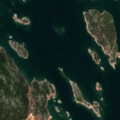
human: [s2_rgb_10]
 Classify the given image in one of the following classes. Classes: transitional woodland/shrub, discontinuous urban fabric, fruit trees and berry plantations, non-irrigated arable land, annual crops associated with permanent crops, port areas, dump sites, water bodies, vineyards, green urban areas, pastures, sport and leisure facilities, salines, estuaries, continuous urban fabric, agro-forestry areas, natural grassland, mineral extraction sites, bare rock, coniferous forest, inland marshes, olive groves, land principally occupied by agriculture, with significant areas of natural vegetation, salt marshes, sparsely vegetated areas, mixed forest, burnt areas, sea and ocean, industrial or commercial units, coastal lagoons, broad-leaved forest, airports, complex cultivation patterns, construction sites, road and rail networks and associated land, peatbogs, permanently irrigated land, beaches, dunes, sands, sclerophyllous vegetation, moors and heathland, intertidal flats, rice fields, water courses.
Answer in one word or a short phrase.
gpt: mixed forest, sea and ocean